Question: How do I add color on the sides of a 'tableView'?

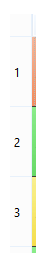
Answer: You should subclass QHeaderView and implement your own class like:
'''
#include<QtWidgets>
class HeaderView: public QHeaderView
{
public:
HeaderView():QHeaderView(Qt::Vertical)
{}
void paintSection(QPainter * painter, const QRect & rect, int logicalIndex) const
{
QBrush brush;
if(logicalIndex == 0)
brush.setColor(QColor(Qt::red));
else
brush.setColor(QColor(Qt::blue));
painter->fillRect(rect, brush);
QPen pen(Qt::white);
painter->setPen(pen);
painter->drawText(rect,QString("Row %1").arg(logicalIndex));
}
};
'''
Next set an instance of HeaderView as the vertical header of the QTableView:
'''
HeaderView vView;
tableview.setVerticalHeader(&vView);
'''